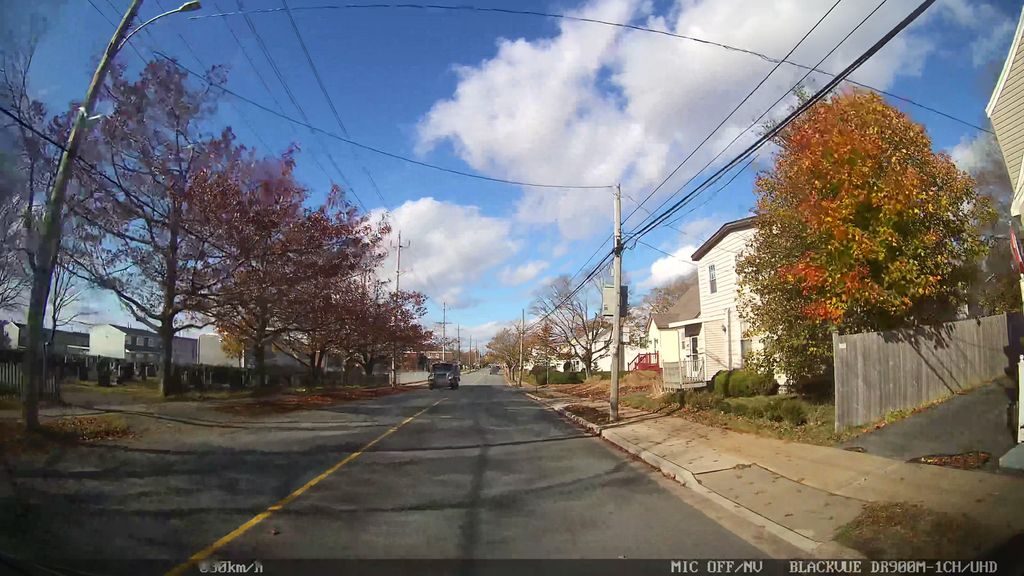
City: halifax